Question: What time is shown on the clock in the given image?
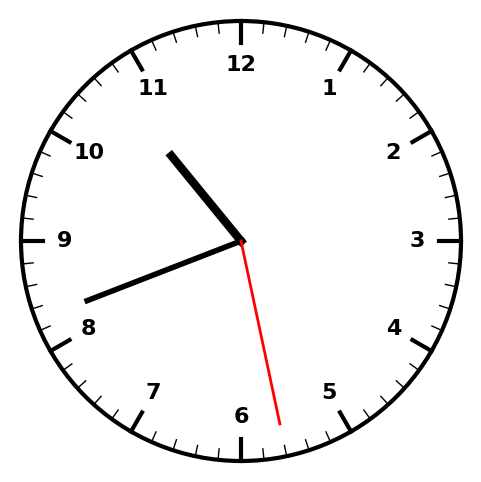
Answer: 10:41:28